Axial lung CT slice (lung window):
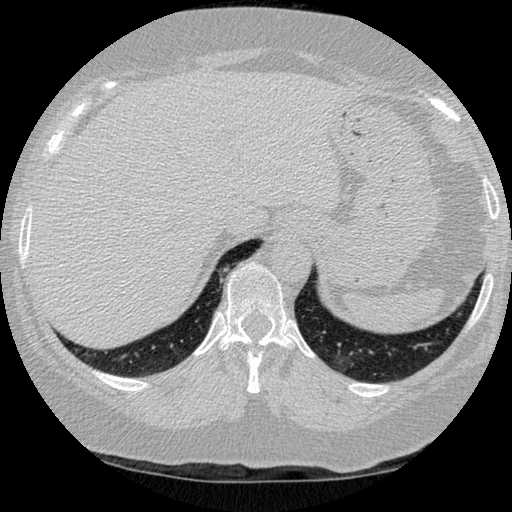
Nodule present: no